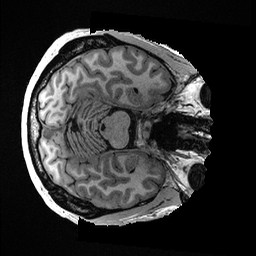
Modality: T1w
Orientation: axial
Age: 49
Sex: male
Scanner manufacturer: ge
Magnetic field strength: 3 T
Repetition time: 0.006952 s
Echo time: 0.00292 s